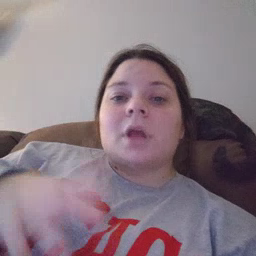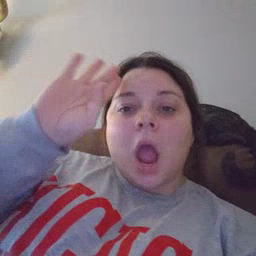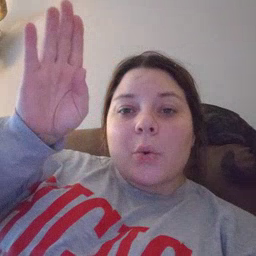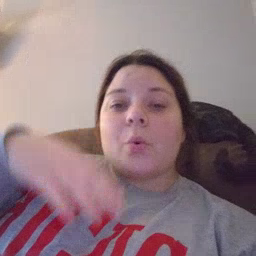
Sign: hello